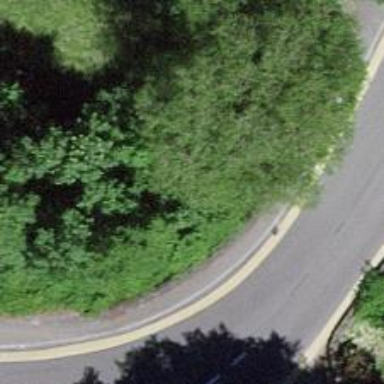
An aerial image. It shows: Culvert tunnel.